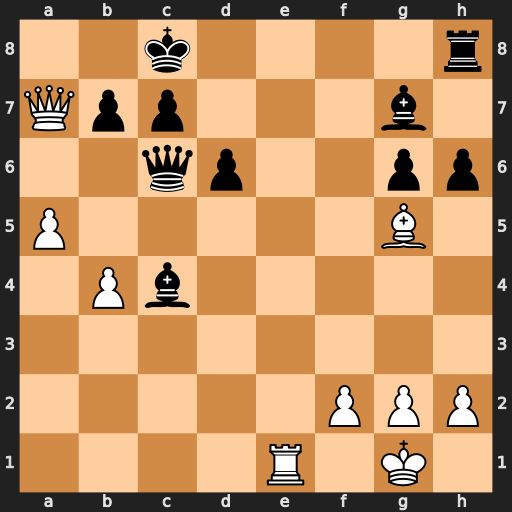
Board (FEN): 2k4r/Qpp3b1/2qp2pp/P5B1/1Pb5/8/5PPP/4R1K1
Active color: w
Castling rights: -
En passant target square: -
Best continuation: Qa8+ Kd7 Re7#